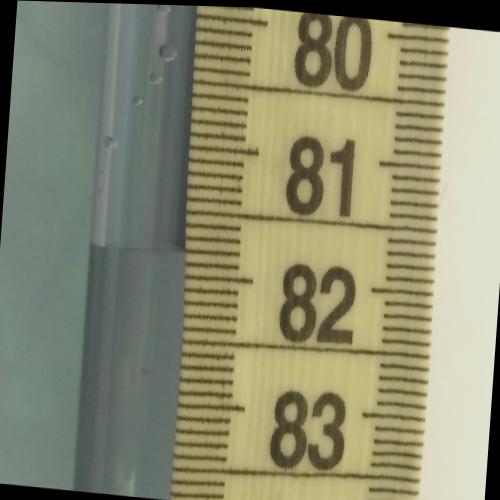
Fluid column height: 81.8 cm